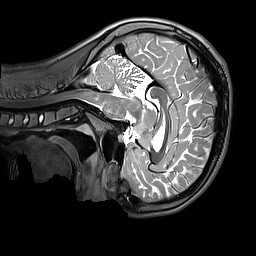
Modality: T2w
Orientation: sagittal
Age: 11
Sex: male
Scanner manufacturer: siemens
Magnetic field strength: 3 T
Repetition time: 3.2 s
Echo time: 0.408 s